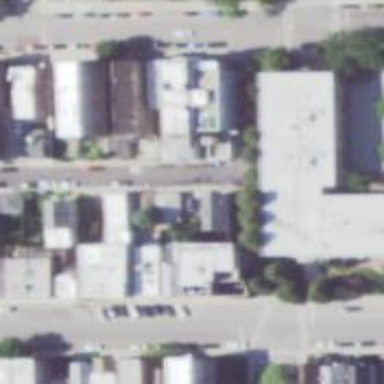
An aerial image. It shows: Separate sidewalk along service alley.